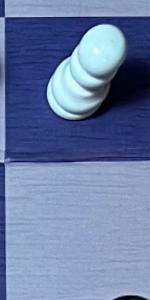
Label: Empty